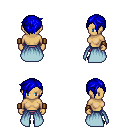
a pixel art fantasy rpg character, female body template, human, tanned skin, overskirt, magenta pants, blue pixie cut hairstyle, leather bracers, ghillies, four views (front, back, left, right), 2x2 character sprite sheet, small pixel art, hard edges, no anti-aliasing